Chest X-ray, PA view. Patient: 65 years old, sex M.
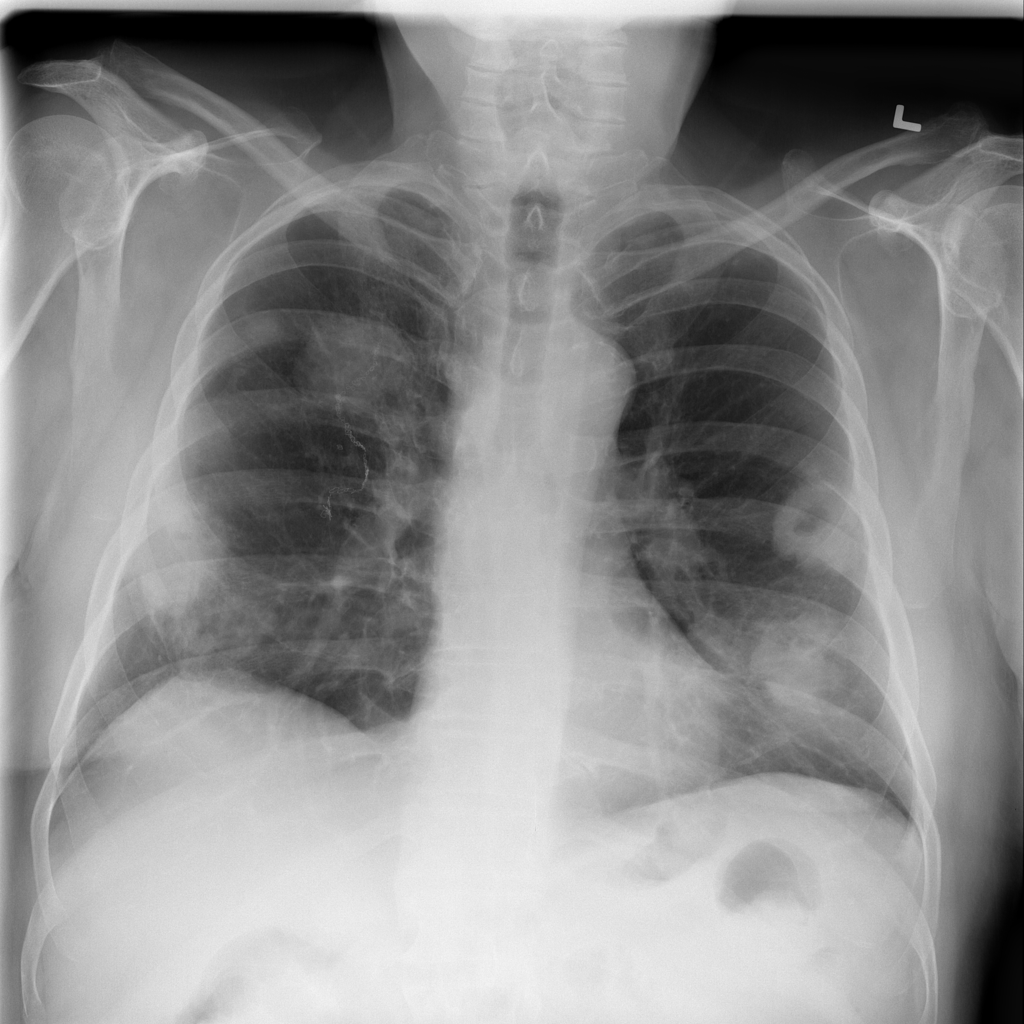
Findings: Pleural_Thickening, Pneumothorax